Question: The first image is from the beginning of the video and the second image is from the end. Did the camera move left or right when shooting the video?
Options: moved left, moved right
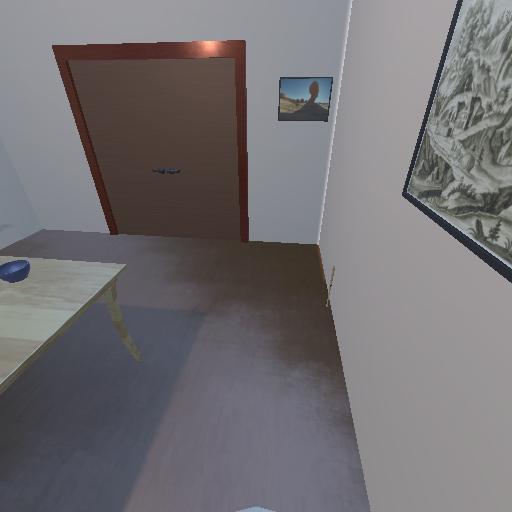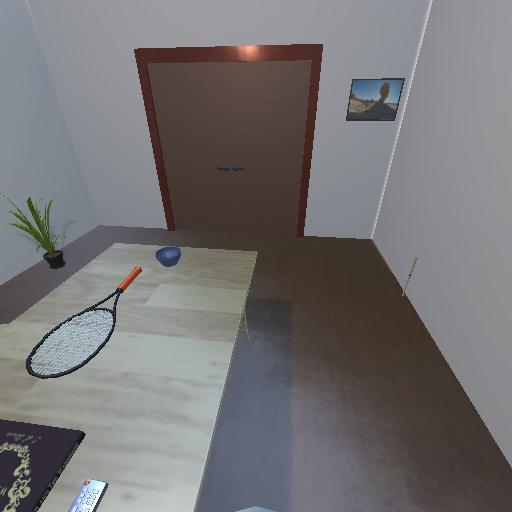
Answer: moved left